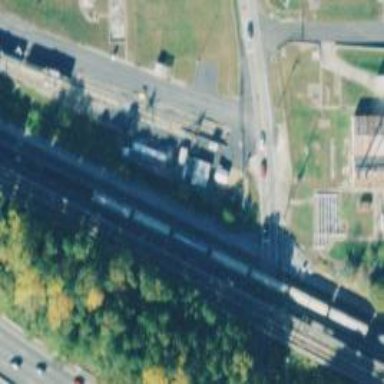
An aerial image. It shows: Loading rack for railway transport.